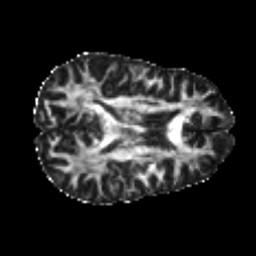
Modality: FA
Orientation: axial
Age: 24
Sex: male
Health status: healthy
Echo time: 0.074 s